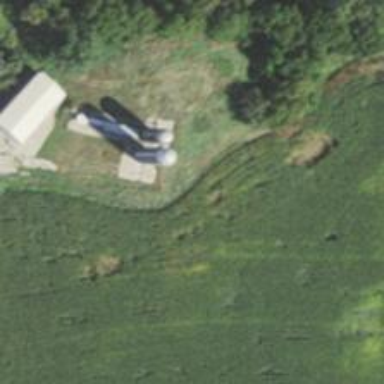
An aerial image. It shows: Silo.